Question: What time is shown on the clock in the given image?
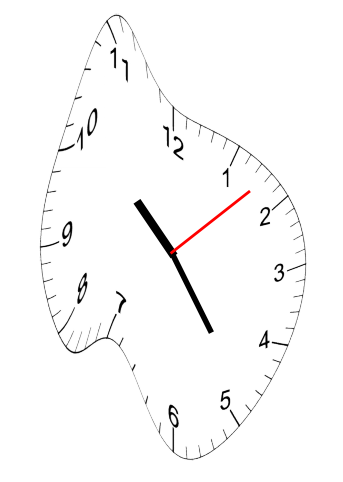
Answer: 10:24:08